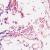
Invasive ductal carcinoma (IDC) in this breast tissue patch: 0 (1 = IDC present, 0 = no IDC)